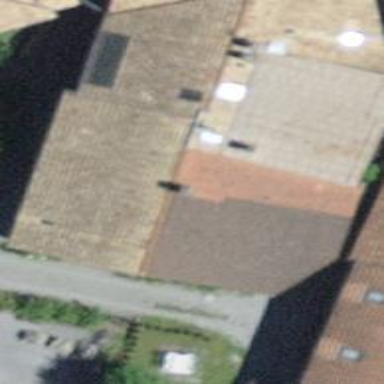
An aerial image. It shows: Residential building with gabled roof oriented across.